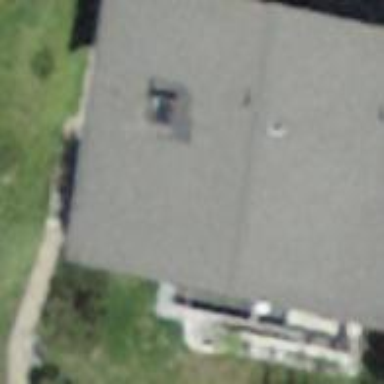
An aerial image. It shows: Building with gabled roof oriented across.